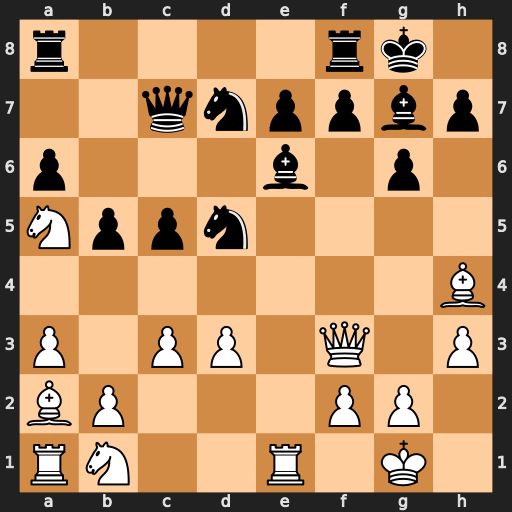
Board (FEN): r4rk1/2qnppbp/p3b1p1/Nppn4/7B/P1PP1Q1P/BP3PP1/RN2R1K1
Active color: w
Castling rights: -
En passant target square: -
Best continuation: Bxd5 Bxd5 Qxd5